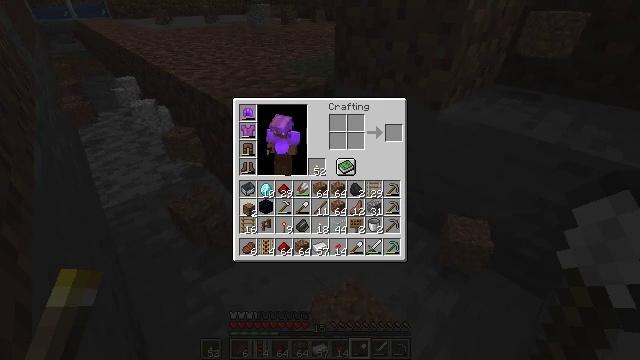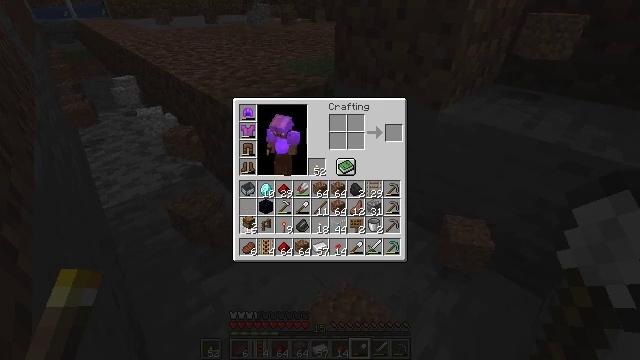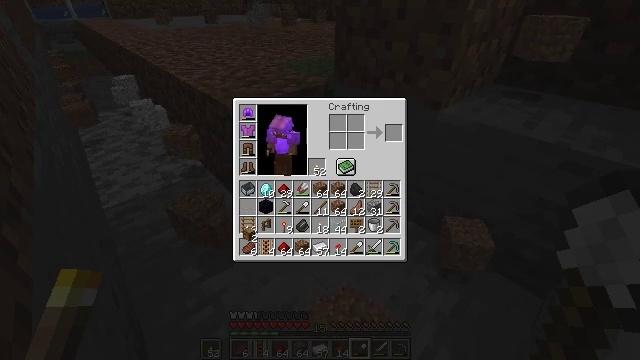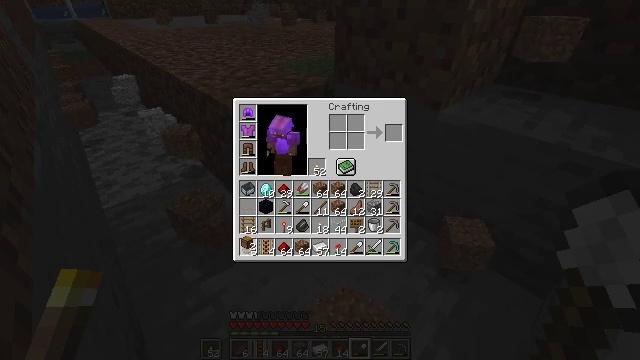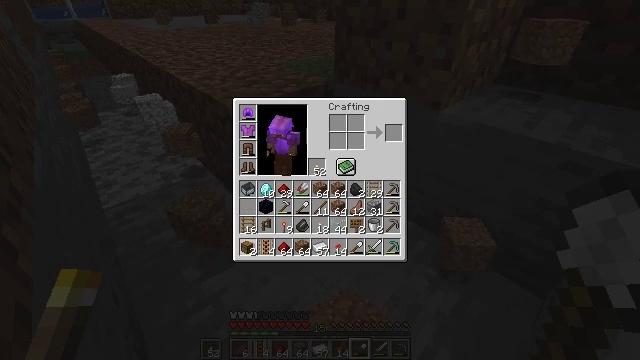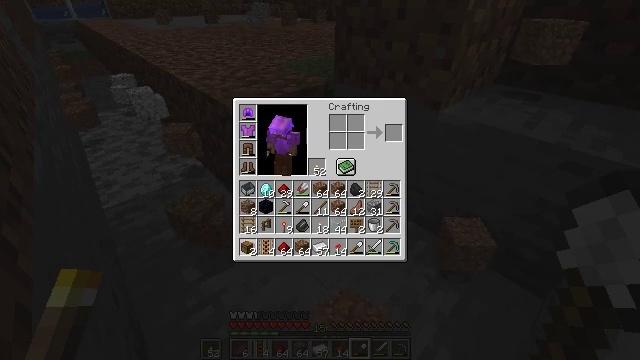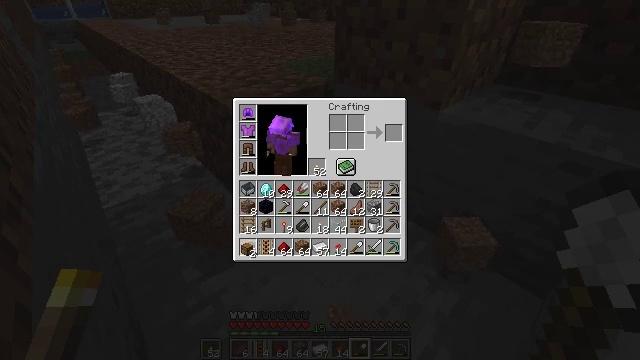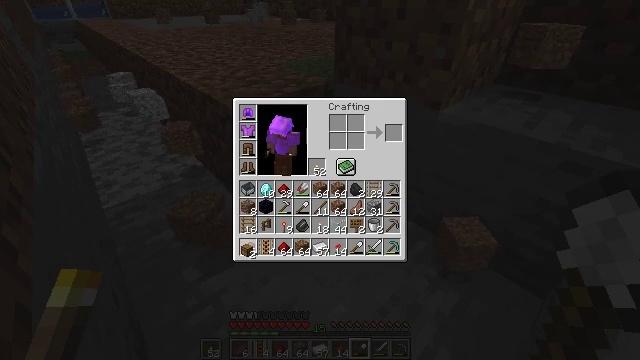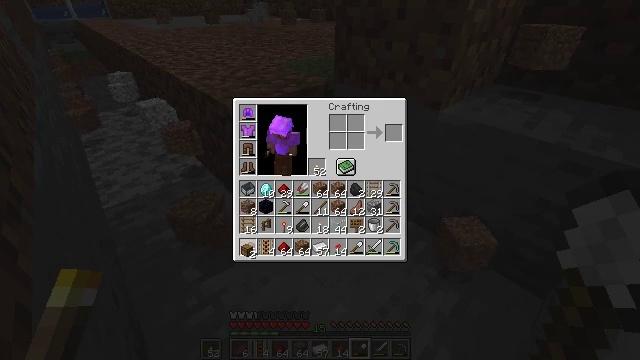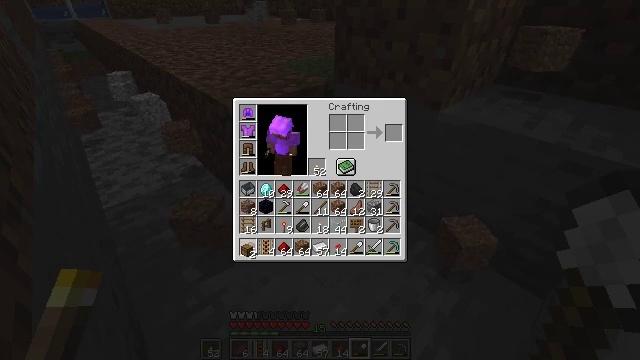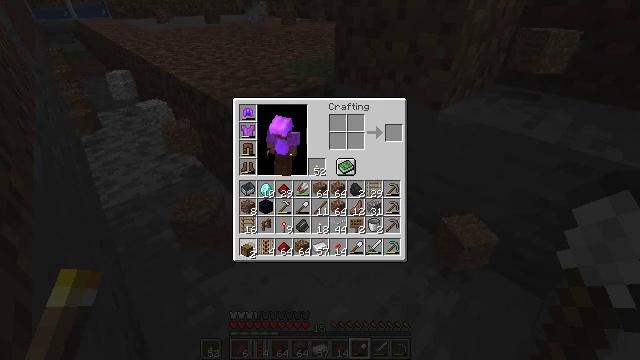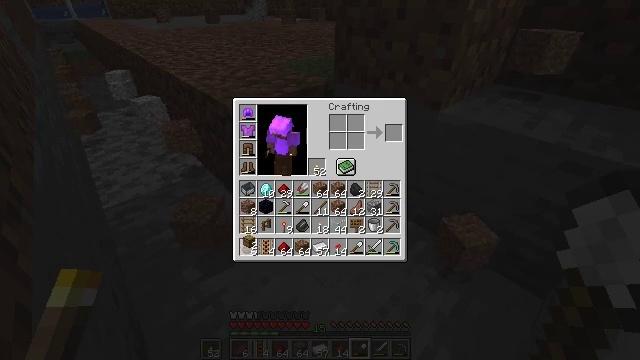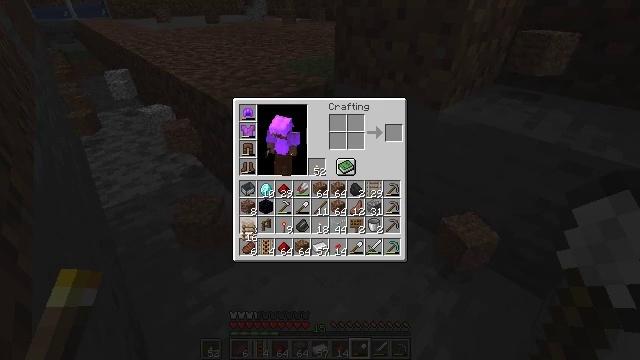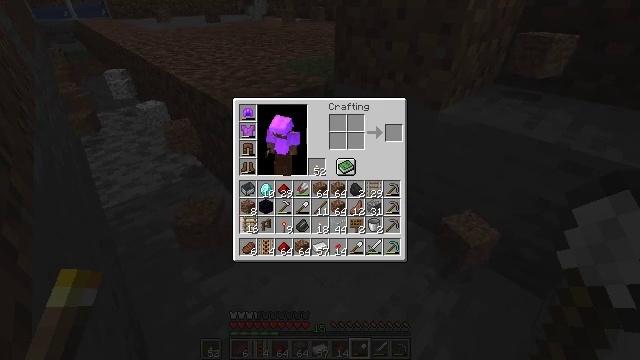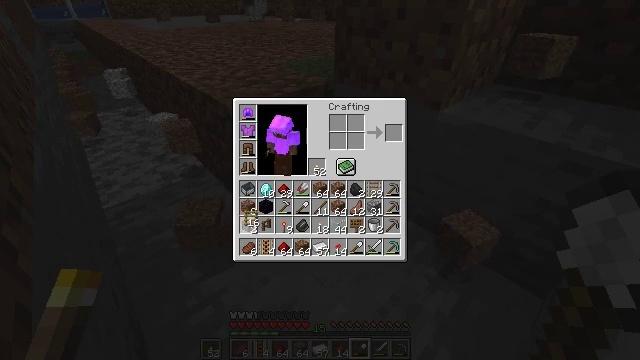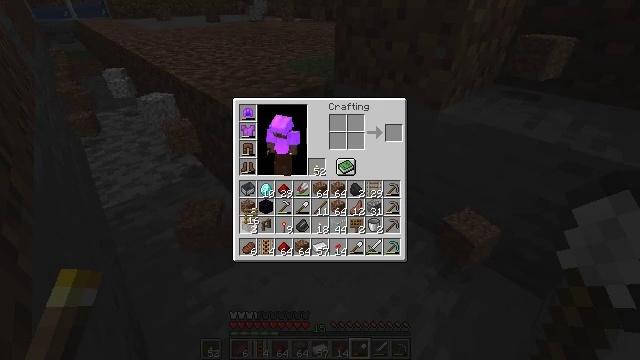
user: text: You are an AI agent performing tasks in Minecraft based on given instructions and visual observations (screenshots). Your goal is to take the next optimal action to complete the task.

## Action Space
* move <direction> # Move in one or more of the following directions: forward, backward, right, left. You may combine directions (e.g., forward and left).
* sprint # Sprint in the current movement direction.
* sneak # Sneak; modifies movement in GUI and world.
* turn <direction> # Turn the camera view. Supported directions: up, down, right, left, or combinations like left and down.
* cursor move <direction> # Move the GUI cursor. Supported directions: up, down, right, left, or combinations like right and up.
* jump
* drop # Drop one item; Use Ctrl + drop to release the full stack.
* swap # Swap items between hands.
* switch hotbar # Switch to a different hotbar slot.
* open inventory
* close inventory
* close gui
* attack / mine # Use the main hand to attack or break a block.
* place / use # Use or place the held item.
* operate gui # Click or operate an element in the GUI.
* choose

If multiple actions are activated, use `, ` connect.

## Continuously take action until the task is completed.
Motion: motion action
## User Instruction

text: Remove a dirt block from the inventory.
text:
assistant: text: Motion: cursor move down, operate gui
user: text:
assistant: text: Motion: cursor move down
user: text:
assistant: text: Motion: cursor move down
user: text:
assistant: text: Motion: no_op
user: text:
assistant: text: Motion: no_op
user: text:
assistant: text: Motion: no_op
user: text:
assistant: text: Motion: no_op
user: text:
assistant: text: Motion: operate gui
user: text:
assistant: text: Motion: operate gui
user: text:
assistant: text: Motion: operate gui
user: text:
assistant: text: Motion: cursor move up, operate gui
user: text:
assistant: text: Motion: cursor move up
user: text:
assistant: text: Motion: cursor move up
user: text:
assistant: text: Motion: no_op
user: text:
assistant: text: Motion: no_op
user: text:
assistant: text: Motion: no_op
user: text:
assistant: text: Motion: no_op
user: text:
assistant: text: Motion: no_op
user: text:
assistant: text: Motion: no_op
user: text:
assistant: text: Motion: no_op
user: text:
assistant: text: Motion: operate gui
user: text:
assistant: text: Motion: operate gui
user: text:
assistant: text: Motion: operate gui
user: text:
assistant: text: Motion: operate gui
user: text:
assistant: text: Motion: no_op
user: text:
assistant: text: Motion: no_op
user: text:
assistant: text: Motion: no_op
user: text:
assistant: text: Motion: cursor move left and up
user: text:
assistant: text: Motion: cursor move left and up
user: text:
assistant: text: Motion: cursor move up